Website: home-depot
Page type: payment
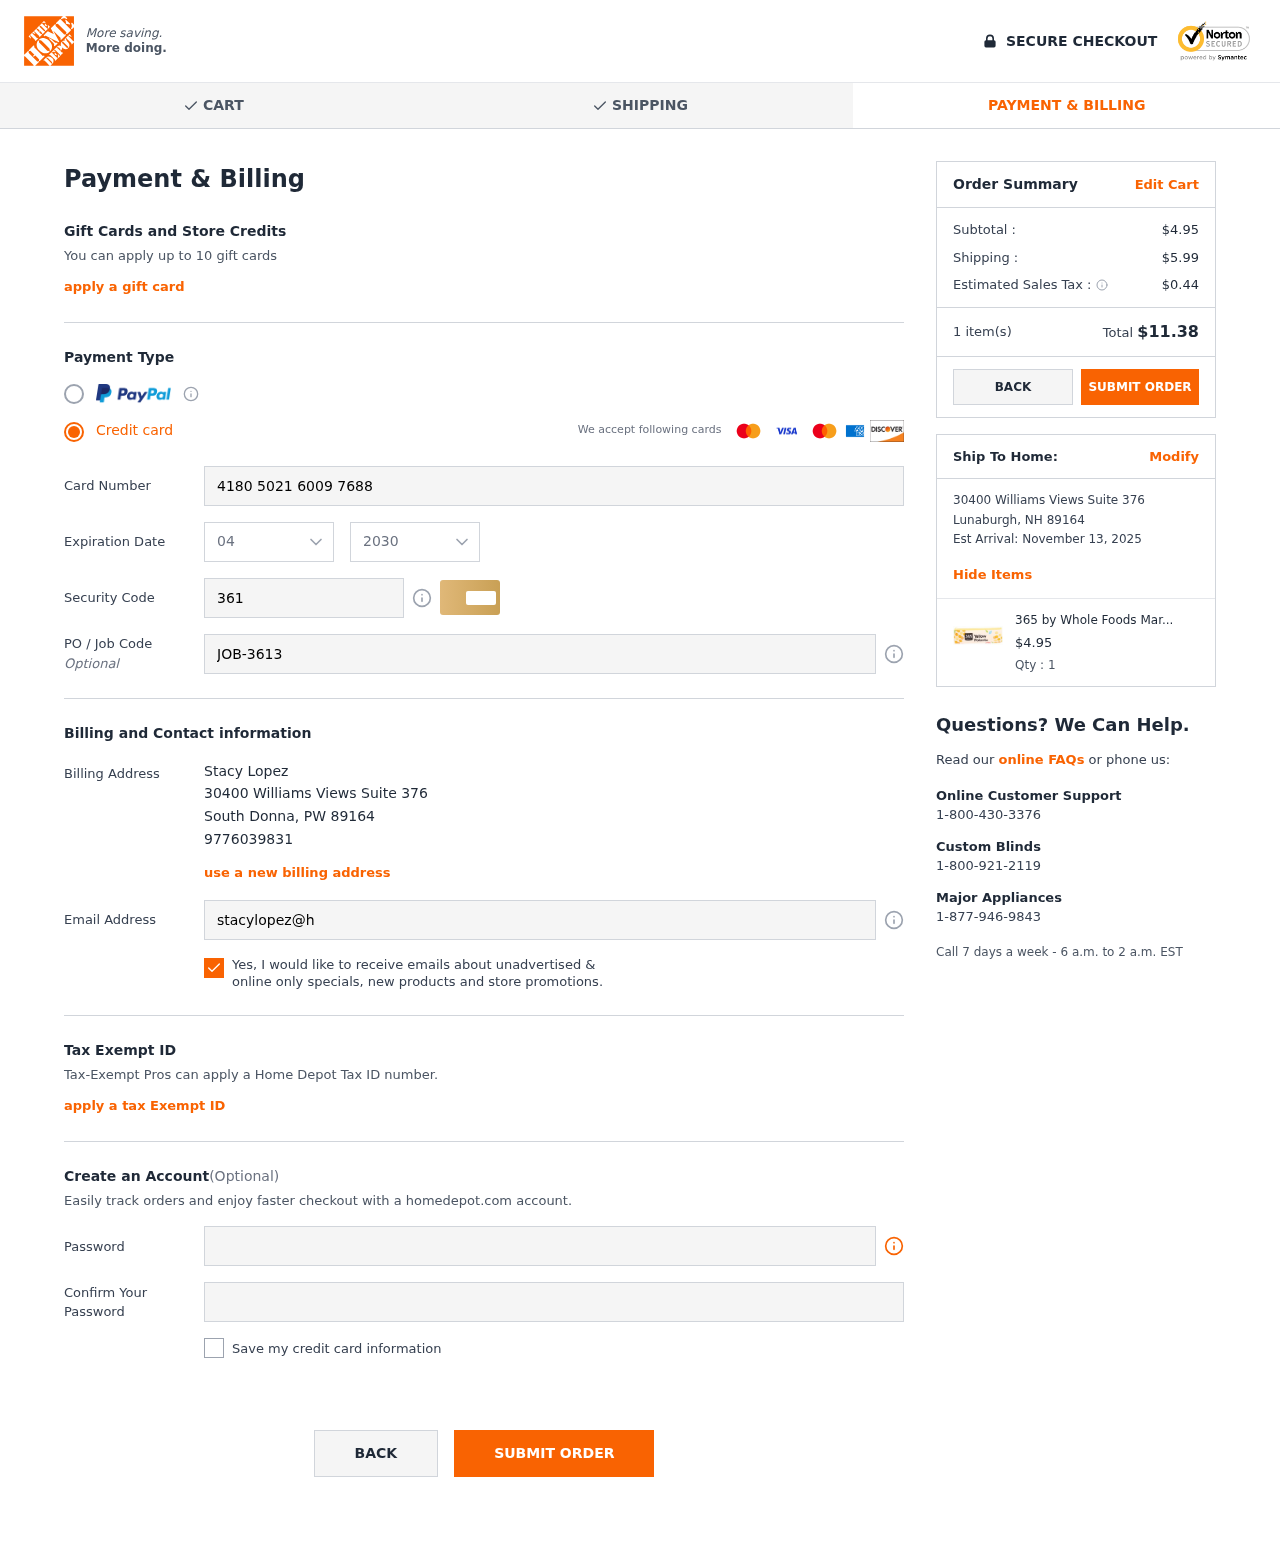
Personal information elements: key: PII_CARD_CVV
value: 361
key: PII_CARD_EXPIRY_MONTH
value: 04
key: PII_CARD_EXPIRY_YEAR
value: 30
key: PII_CARD_NUMBER
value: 4180 5021 6009 7688
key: PII_CITY
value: South Donna
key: PII_CITY2
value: Lunaburgh
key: PII_EMAIL
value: stacylopez@hotmail.com
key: PII_FULLNAME
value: Stacy Lopez
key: PII_JOB_CODE
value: JOB-3613
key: PII_PHONE
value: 9776039831
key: PII_POSTCODE
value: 89164
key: PII_POSTCODE2
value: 89164
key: PII_STATE_ABBR
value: PW
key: PII_STATE_ABBR2
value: NH
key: PII_STREET
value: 30400 Williams Views Suite 376
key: PII_STREET2
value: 30400 Williams Views Suite 376
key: PII_POSTCODE_FULL
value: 89164
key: PII_POSTCODE_NUMERIC
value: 89164
Product elements: key: PRODUCT1_NAME
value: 365 by Whole Foods Market, Polenta, Yellow, 17.6 Ounce
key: PRODUCT1_PRICE
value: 4.95
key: PRODUCT1_QUANTITY
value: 1
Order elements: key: ORDER_SUBTOTAL
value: $4.95
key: ORDER_SHIPPING_COST
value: $5.99
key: ORDER_TAX
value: $0.44
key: ORDER_NUM_ITEMS
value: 1 item(s)
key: ORDER_TOTAL
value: $11.38
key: ORDER_DELIVERY_DATE
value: November 13, 2025